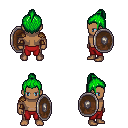
a pixel art fantasy rpg character, male body template, human, dark skin, leather shoulder armor, red pants, green short topknot hairstyle, cloth bracers, shield, four views (front, back, left, right), 2x2 character sprite sheet, small pixel art, hard edges, no anti-aliasing